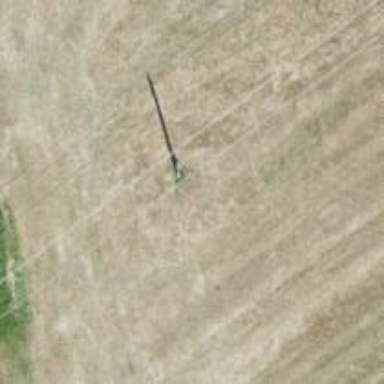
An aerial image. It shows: Power pole.